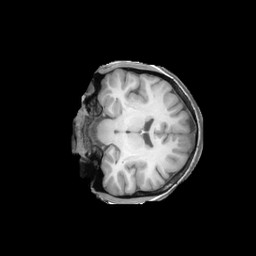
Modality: T1w
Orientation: coronal
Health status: ill
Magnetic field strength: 3 T